Question: I need to make my EditText look like its got depth like in the image below.
I have this shape I don't know what to add to it
'''
<shape xmlns:android="http://schemas.android.com/apk/res/android"
android:shape="rectangle" >
<corners android:radius="50dp" />
<solid android:color="@color/primary_dark" />
</shape>
'''

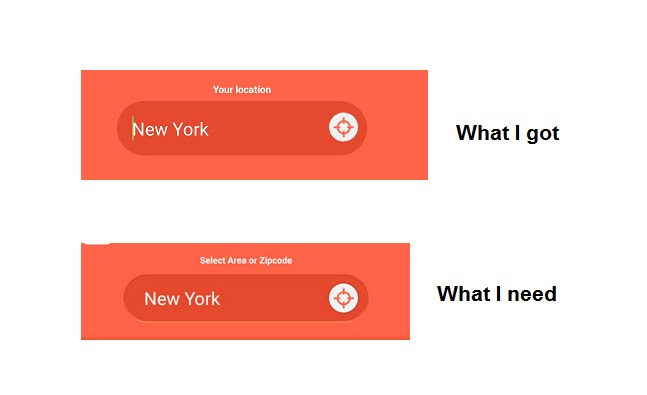
Answer: you can accomplish that with a 'drawable' like this:
'''
<?xml version="1.0" encoding="utf-8"?>
<layer-list xmlns:android="http://schemas.android.com/apk/res/android">
<!--background to compensate the transparency under shadow and glow (for bigger depth values)-->
<item>
<shape android:shape="rectangle">
<corners android:radius="50dp" />
<solid android:color="@color/primary_dark" />
</shape>
</item>
<!--top, dark, inner shadow-->
<item
android:bottom="@dimen/depth">
<shape android:shape="rectangle">
<corners android:radius="50dp" />
<solid android:color="#1A000000" />
</shape>
</item>
<!--bottom, light, outer glow-->
<item
android:top="@dimen/depth">
<shape android:shape="rectangle">
<corners android:radius="50dp" />
<solid android:color="#4DFFFFFF" />
</shape>
</item>
<!--your color-->
<item
android:top="@dimen/depth"
android:bottom="@dimen/depth">
<shape android:shape="rectangle">
<corners android:radius="50dp" />
<solid android:color="@color/primary_dark />
</shape>
</item>
</layer-list>
'''
and define a 'dimen' in 'dimens.xml'
'''
<dimen name="depth">2dp</dimen>
'''
by changing of the 'dimen' you can change the depth of the 'drawable'